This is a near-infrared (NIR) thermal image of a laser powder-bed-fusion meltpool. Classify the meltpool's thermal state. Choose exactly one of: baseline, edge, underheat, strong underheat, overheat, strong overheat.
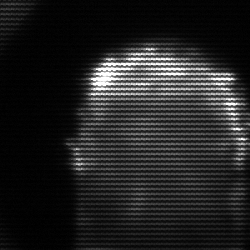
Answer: baseline